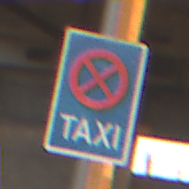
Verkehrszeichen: Taxenstand
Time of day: SunriseSunset
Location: Roofed (Suburban)
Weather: Clear
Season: NotSpecified
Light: Natural